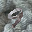
Label: 9